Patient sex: M
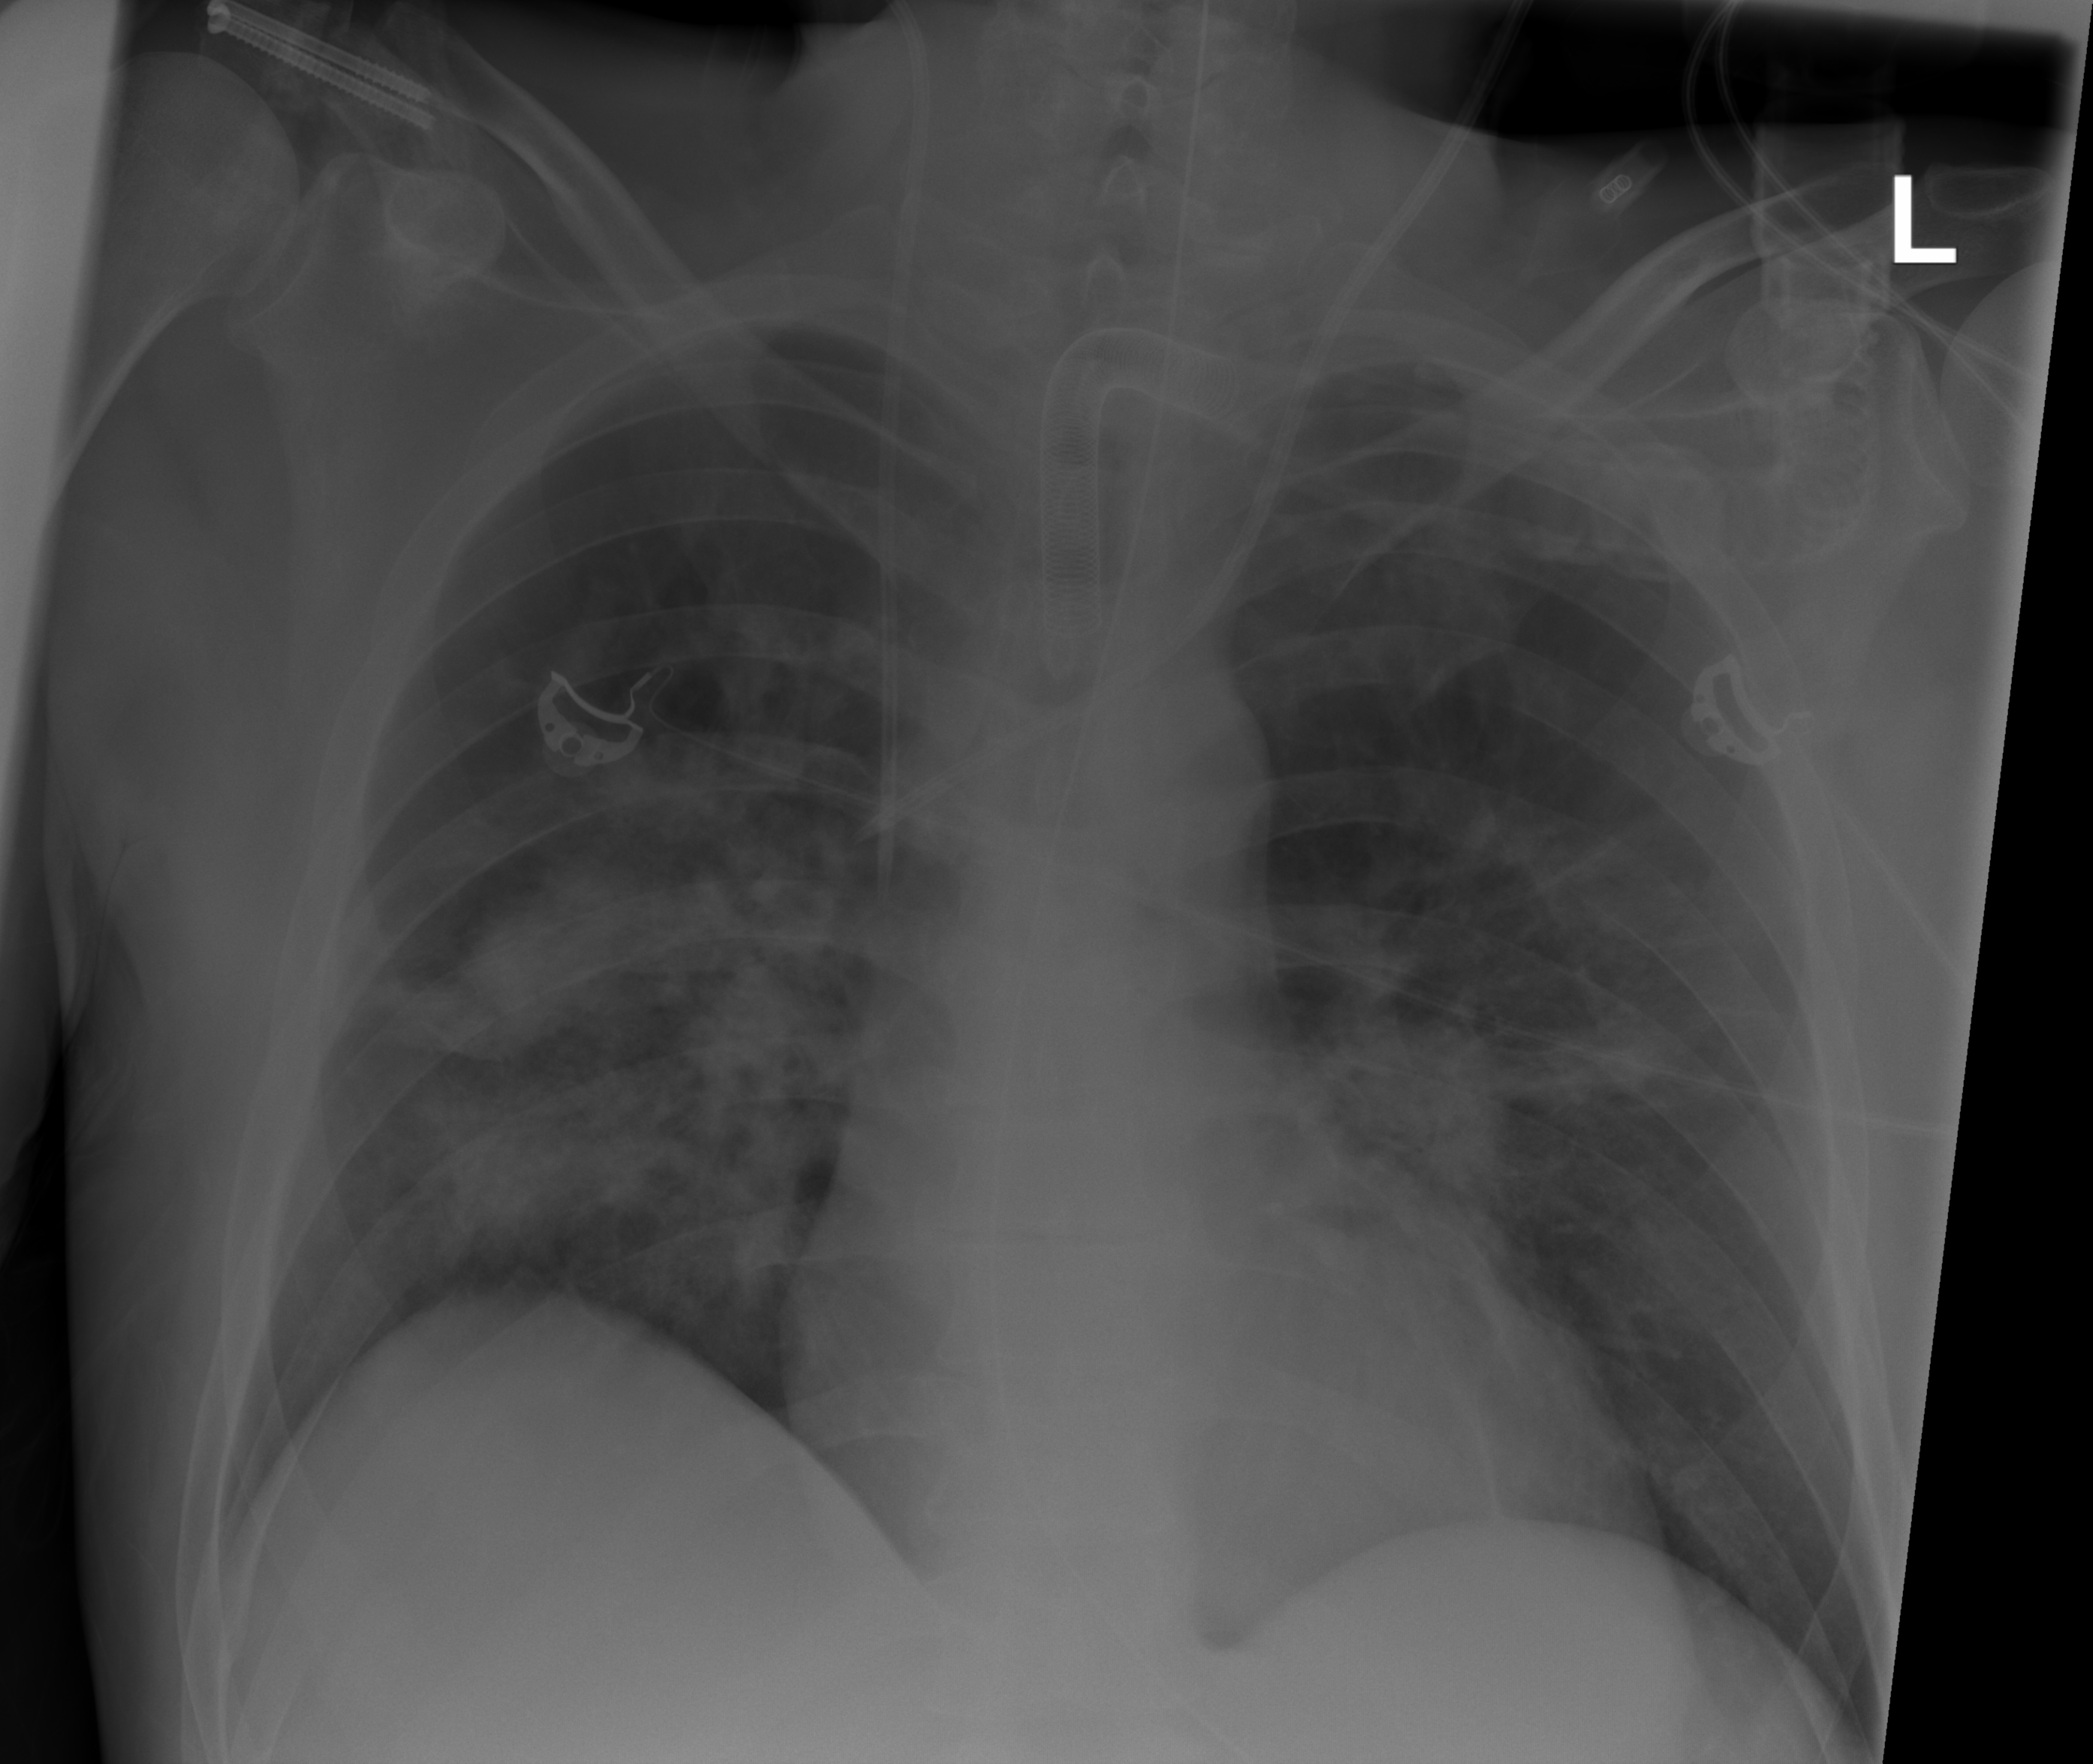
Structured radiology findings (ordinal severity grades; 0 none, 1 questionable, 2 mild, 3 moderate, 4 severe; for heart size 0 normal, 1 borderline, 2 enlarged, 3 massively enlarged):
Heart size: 2
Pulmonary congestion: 3
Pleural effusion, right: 0
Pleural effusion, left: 0
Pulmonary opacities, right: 3
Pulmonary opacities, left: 2
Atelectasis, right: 0
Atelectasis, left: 2